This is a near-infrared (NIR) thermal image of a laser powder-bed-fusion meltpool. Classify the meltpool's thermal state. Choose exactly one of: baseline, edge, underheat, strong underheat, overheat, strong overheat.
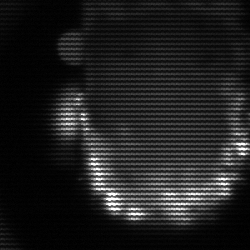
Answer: baseline